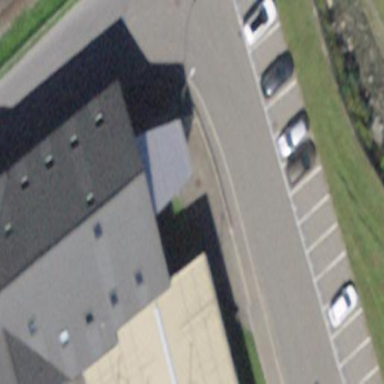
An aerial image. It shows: Parking area with surface.